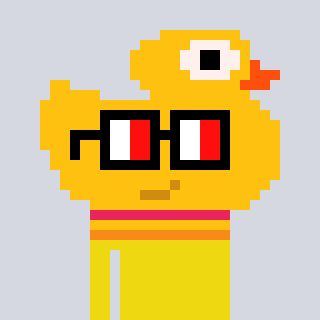
a pixel art character with square glasses with black frames and red eyes, a ducky-shaped head and a yellow-colored body on a cool background